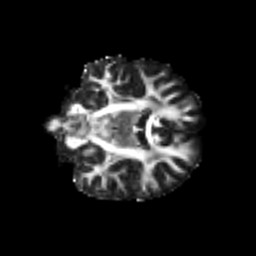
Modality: FA
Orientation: coronal
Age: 47
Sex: male
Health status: healthy
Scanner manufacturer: siemens
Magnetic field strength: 3 T
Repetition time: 3.6 s
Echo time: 0.092 s